Question: possible duplicates
<URL>
I am fully trying to display suggestion list overlapping on keyboard when suggestion list scroll by user but it always open up side.
here I am getting this way

here is my manifest file
'''
<?xml version="1.0" encoding="utf-8"?>
<manifest xmlns:android="http://schemas.android.com/apk/res/android"
package="com.sl"
android:versionCode="1"
android:versionName="1.0" >
<uses-sdk android:minSdkVersion="8" />
<application
android:icon="@drawable/ic_launcher"
android:label="@string/app_name" >
<activity
android:label="@string/app_name"
android:name=".SuggestionListActivity"
android:windowSoftInputMode="adjustResize|adjustPan|stateHidden">
<intent-filter >
<action android:name="android.intent.action.MAIN" />
<category android:name="android.intent.category.LAUNCHER" />
</intent-filter>
</activity>
</application>
</manifest>
'''
here is my main.xml file
'''
<?xml version="1.0" encoding="utf-8"?>
<LinearLayout xmlns:android="http://schemas.android.com/apk/res/android"
android:layout_width="fill_parent"
android:layout_height="fill_parent"
android:orientation="vertical" android:padding="10dp">
<TextView
android:layout_width="fill_parent"
android:layout_height="wrap_content"
android:text="@string/hello"
android:layout_margin="10dp"/>
<TextView android:layout_margin="10dp"
android:layout_width="fill_parent"
android:layout_height="wrap_content"
android:text="This is testing for the auto complete textview in this application to display suggestion list overlapping on keyboard." />
<AutoCompleteTextView android:id="@+id/autocomplete"
android:layout_width="fill_parent" android:layout_margin="5dp"
android:layout_height="wrap_content" android:hint="Search"
android:layout_marginLeft="5dp" android:dropDownHeight="300dp"
android:inputType="textAutoComplete" android:singleLine="true"
/>
</LinearLayout>
'''
what to do in this code to display the suggestion over keyboard when list was focus.
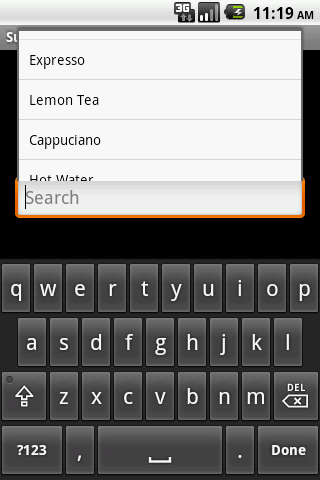
Answer: I've had this problem before. For me, there was more screen space above the 'AutocompleteTextView' than below (testing on a "normal" device), so the list opened upwards. I adjusted my layout slightly so that there was more space below the 'AutocompleteTextView' and it started opening downwards. That's what fixed it for me.